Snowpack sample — Loveland Pass, Silver Plume, Colorado, USA (2/11/26, 12:00 PM MST)
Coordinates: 39.663, -105.886
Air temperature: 35 °F
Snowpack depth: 82 cm
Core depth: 10 cm
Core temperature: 15.8 °F
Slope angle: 13°, slope face: 12°
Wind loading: high
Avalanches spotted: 1
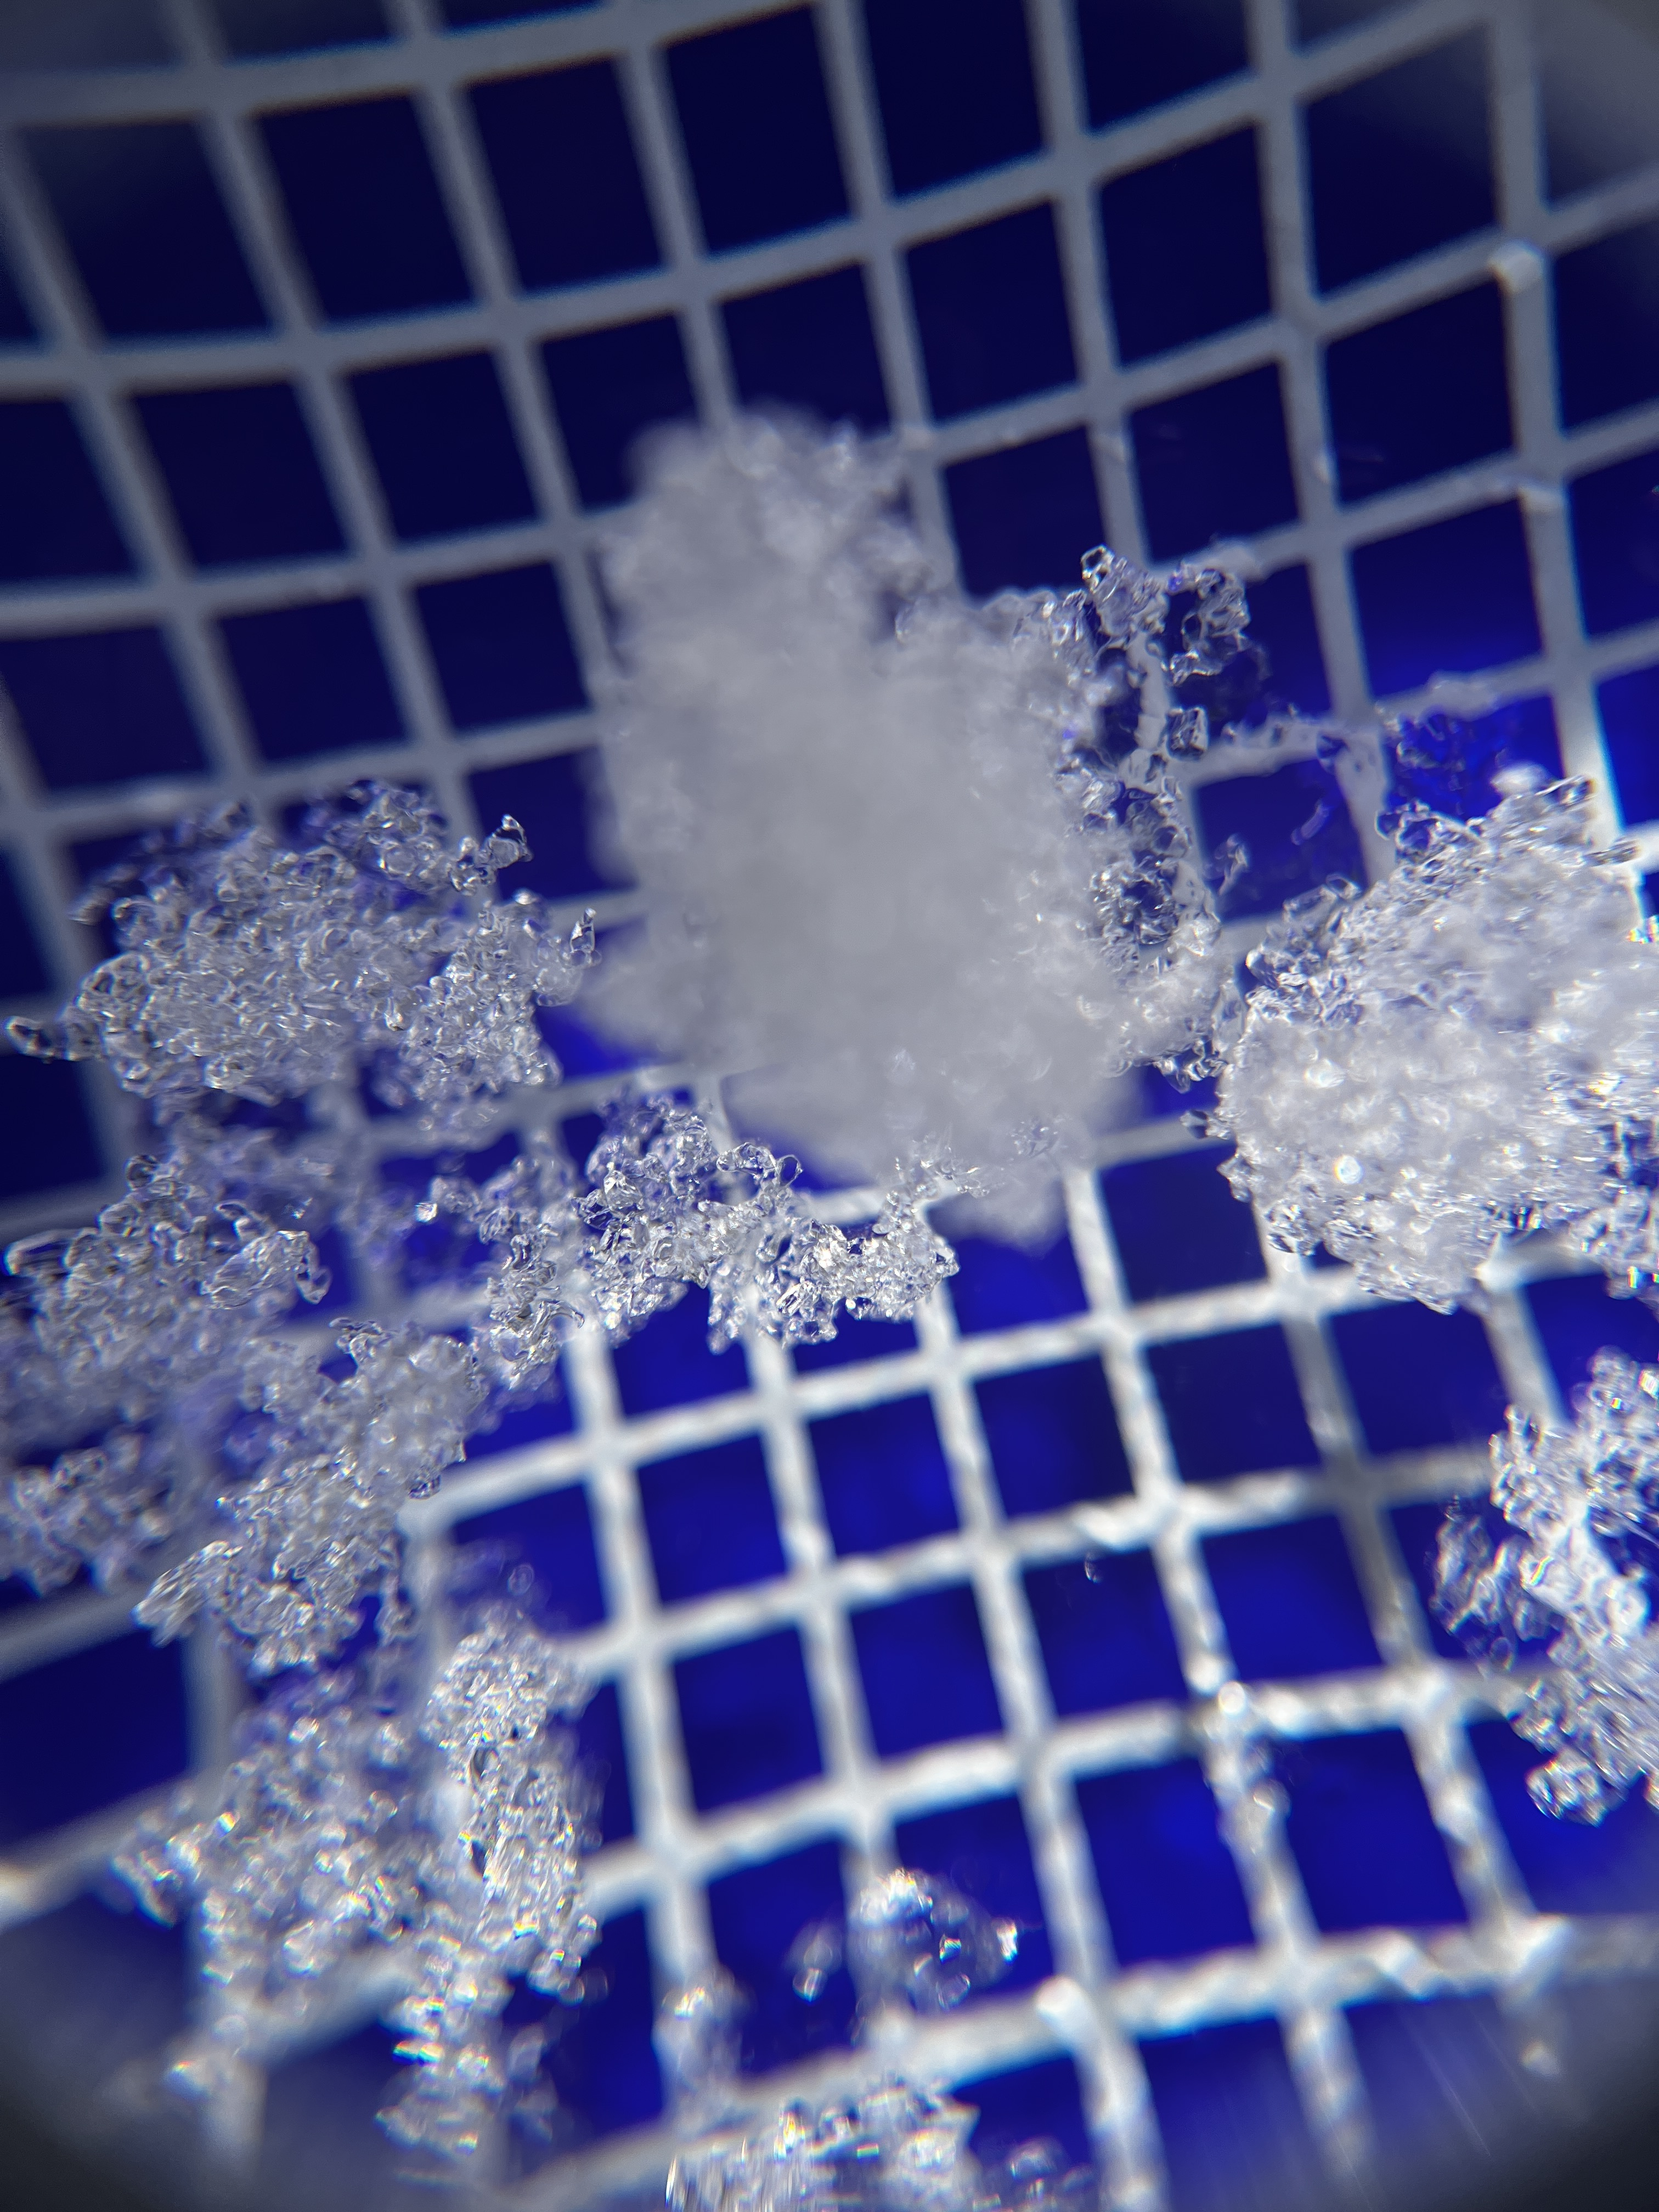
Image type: magnified_profile
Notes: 1 small avalanche spotted on the north side of the bowl, lots of wind loading